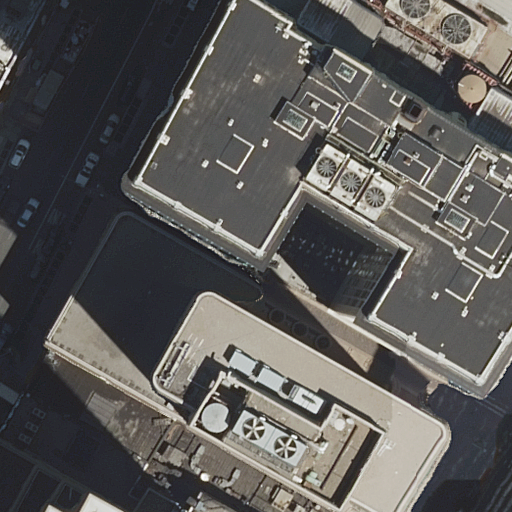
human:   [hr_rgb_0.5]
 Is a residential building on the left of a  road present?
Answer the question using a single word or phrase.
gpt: yes

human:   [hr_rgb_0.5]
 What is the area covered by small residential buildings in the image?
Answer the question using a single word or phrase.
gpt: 0m2

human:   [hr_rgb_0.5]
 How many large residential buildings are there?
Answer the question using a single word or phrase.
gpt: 1

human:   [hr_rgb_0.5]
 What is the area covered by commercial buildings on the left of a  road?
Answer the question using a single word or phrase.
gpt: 218m2

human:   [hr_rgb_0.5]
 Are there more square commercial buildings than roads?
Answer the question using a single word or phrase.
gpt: no

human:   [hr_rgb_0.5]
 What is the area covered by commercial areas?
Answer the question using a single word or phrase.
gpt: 0m2

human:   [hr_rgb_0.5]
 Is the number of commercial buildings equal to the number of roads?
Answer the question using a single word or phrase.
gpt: no

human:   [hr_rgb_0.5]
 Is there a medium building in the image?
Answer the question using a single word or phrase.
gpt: yes

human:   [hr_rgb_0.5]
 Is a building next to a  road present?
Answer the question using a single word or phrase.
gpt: yes

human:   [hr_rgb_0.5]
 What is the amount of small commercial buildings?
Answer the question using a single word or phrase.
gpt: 0

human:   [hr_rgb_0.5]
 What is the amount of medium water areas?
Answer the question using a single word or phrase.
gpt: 0

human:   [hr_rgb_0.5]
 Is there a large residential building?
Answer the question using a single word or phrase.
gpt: yes

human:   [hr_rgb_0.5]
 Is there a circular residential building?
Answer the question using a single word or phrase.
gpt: no

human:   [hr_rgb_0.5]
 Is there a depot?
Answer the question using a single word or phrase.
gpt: no

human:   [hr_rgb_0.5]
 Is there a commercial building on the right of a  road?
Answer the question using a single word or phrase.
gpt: yes

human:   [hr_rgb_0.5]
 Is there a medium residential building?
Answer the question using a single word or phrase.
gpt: yes

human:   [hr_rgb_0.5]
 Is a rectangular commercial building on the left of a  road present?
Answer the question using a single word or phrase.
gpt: yes

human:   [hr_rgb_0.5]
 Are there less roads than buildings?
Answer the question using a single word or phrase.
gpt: yes

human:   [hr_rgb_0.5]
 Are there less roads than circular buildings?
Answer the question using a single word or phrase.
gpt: no

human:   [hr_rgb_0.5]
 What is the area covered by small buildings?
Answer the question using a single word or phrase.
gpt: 5m2

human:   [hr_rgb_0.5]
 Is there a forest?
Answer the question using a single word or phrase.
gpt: no

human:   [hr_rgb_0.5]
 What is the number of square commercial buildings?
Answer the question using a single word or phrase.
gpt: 0

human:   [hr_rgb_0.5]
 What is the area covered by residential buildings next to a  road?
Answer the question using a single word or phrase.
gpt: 1648m2

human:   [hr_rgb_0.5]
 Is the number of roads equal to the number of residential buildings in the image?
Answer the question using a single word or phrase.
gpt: no

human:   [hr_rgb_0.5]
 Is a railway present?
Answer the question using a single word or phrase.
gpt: no

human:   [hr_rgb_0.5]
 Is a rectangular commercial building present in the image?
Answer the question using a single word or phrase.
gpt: yes

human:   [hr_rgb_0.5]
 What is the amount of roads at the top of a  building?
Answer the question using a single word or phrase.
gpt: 5

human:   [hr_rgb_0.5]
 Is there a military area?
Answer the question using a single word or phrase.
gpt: no

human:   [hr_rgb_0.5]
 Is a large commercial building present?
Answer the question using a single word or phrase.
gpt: no

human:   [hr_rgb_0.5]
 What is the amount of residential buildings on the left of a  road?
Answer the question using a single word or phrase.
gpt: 1

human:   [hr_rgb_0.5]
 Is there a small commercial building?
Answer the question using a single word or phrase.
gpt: no

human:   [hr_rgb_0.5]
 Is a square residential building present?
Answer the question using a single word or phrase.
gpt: no

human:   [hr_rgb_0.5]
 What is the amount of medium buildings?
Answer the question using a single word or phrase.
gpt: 3

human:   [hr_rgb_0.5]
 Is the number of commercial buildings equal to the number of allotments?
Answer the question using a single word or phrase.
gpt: no

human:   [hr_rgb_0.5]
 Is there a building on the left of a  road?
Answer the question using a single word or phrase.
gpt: yes

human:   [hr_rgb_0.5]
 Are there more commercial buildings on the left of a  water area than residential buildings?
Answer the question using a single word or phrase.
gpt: no